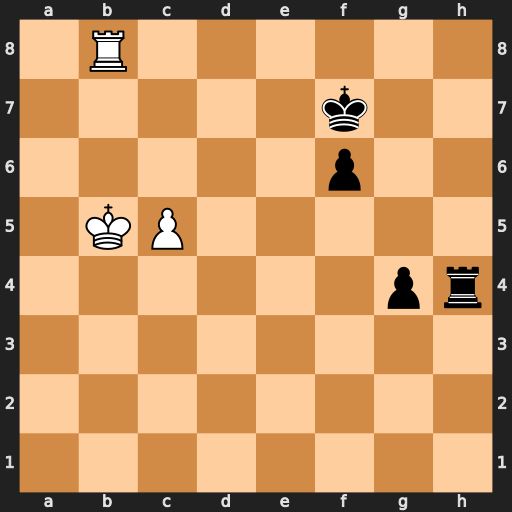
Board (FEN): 1R6/5k2/5p2/1KP5/6pr/8/8/8
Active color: w
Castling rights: -
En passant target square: -
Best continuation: c6 Rh1 c7